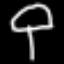
Label: mushroom